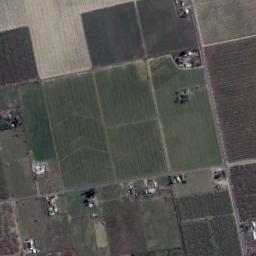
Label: rectangular_farmland